二年级 · 度量几何学
观察图形, 一共有多少个直角?一共有多少个钝角? 一共有多少个锐角?

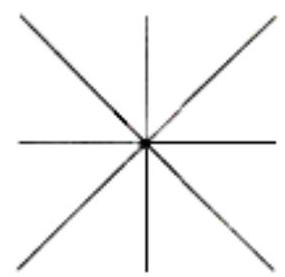
答案: 8 个直角, 8 个针角, 8 个锐角